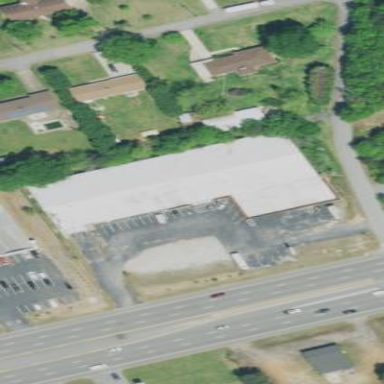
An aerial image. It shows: Commercial building.